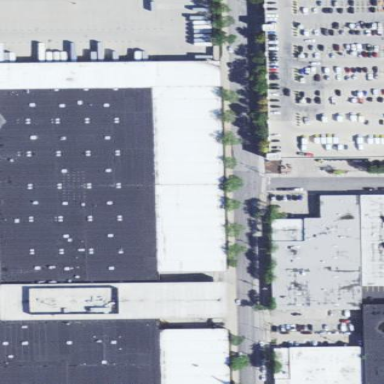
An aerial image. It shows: Warehouse that also serves as post depot.